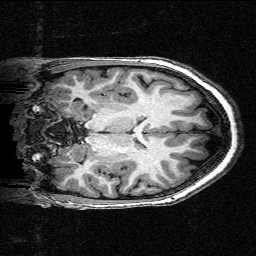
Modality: T1w
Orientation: coronal
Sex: female
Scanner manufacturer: siemens
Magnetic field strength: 3 T
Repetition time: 2.3 s
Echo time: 0.00336 s